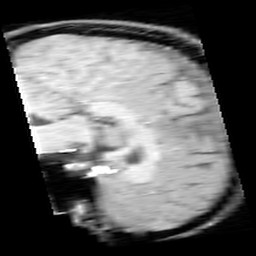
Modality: inplaneT1
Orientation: sagittal
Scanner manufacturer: ge
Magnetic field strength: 3 T
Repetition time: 0.3 s
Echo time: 0.003584 s